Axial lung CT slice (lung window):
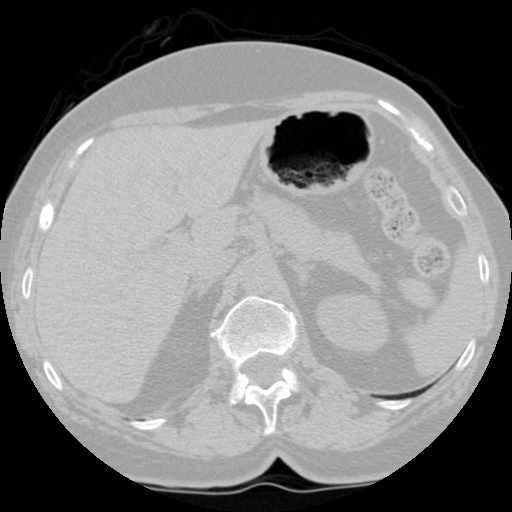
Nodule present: no